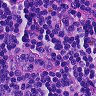
Metastatic tissue present: no